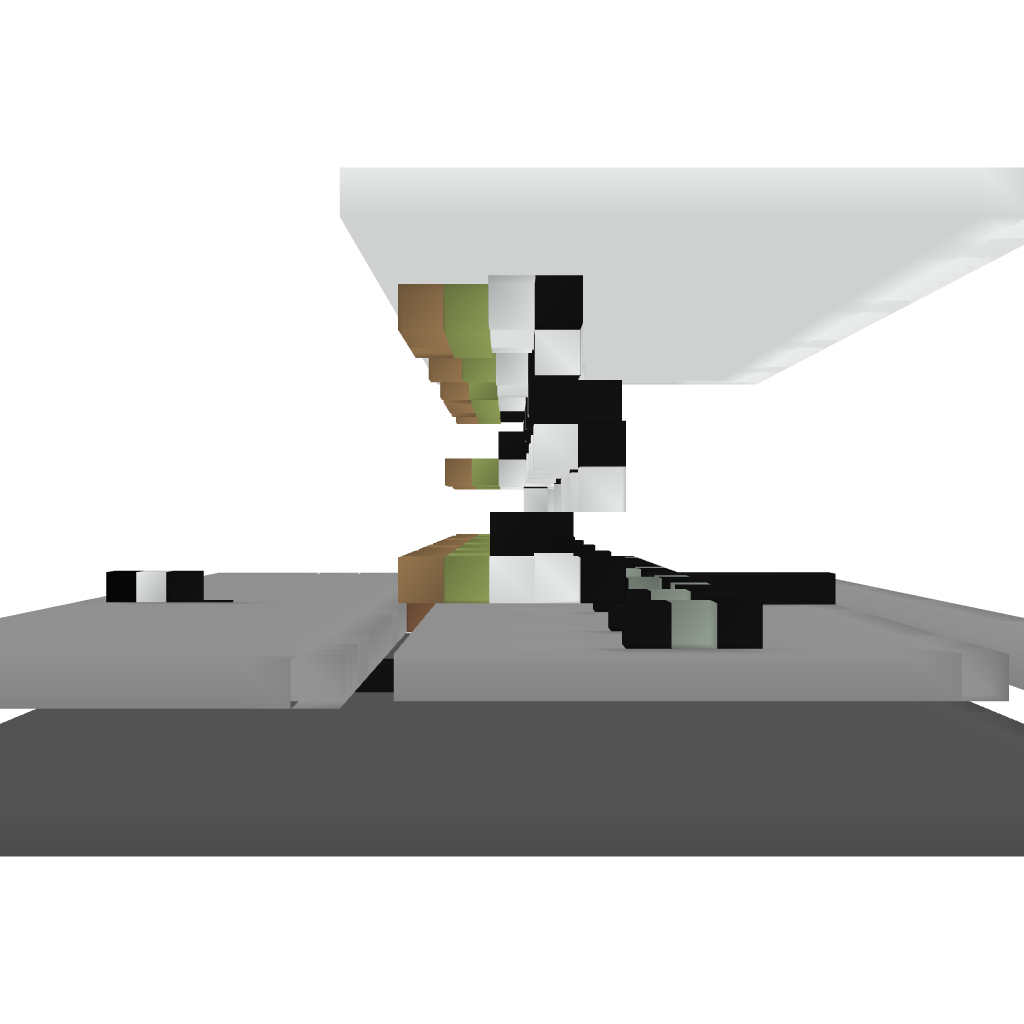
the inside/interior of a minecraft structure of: HELLO Sign